Field crop: maize
Growth stage: 2
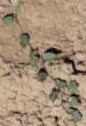
Species: convolvulus